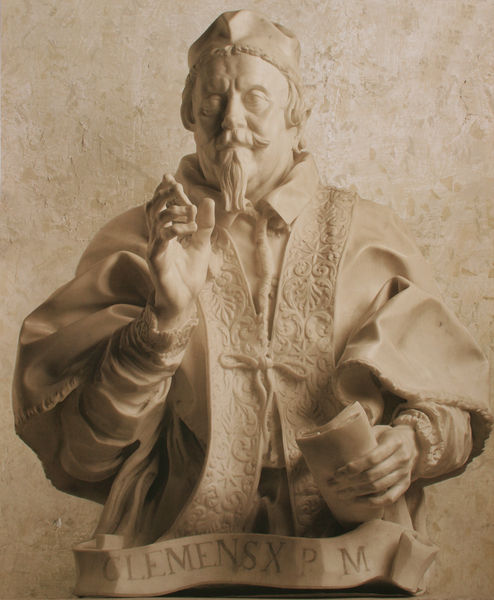
Titel: Porträt Papst Clemens X Altieri
Künstler: Gianlorenzo Bernini
Standort: Rom
Institution: Galleria Nazionale d'Arte Antica (Palazzo Barberini)
Schlagwörter: blätter, hand, mann, umhang, weiß, finger, frisur, geste, hell, hintergrund, hut, licht, marmor, nase, reden, stirn, muster, ornament, schleife, alt, bart, kappe, mütze, schnurrbart, wand, augen, band, falten, halten, kragen, spitze, stein, ärmel, hände, portrait, porträt, spiegel, figur, fransen, geistlicher, gewand, haare, halbfigur, mantel, saum, blatt, borte, kinn, skulptur, statue, schrift, papier, material, bischof, papst, schnäuzer, detail, inschrift, büste, mimik, robe, faltenwurf, plastik, edel, zeigen, knöpfe, kinnbart, schnauzer, stola, foto, fotografie, photographie, name, buch, zettel, gestik, manschette, kardinal, spitzbart, photo, pergament, barett, farbfoto, brief, priester, segen, segnen, binde, mönch, mitra, tiara, gelehrter, oberlippenbart, schriftstück, urkunde, heilig, klassik, schließe, gehauen, latein, spruchband, weisen, schriftband, segnend, pallium, clemens, soutane, photograohie, mietra, kardinalshaube, paspst, kmarmor, statu, clemensx, kirche priester bischof rom, clemenes, klemens